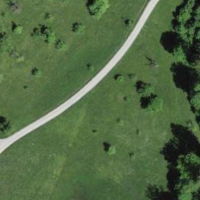
EUNIS habitat code: 24
Species observed at this site:
Symphoricarpos albus